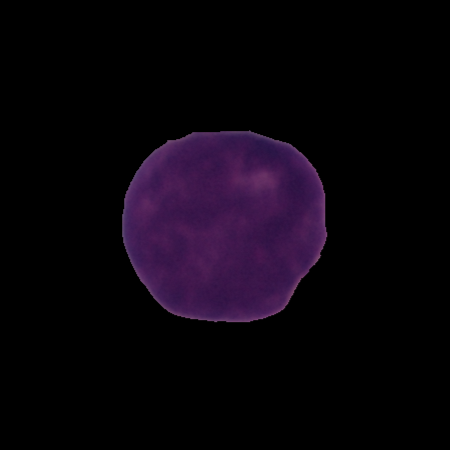
Label: cancer